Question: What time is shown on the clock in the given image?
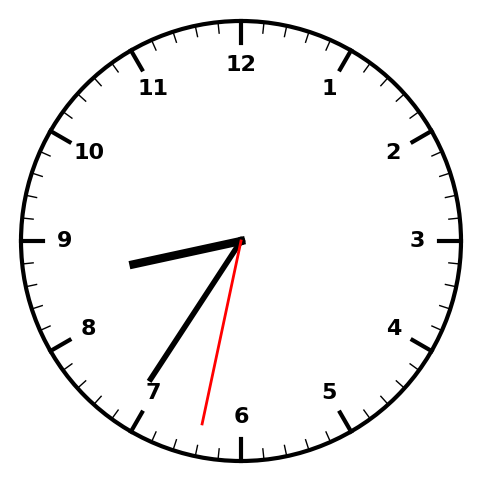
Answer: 08:35:32